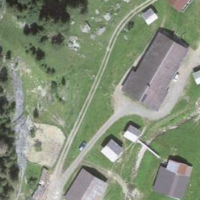
EUNIS habitat code: 25
Species observed at this site:
Motacilla cinerea
Turdus philomelos
Lophophanes cristatus
Troglodytes troglodytes
Pyrrhula pyrrhula
Dendrocopos major
Prunella modularis
Turdus viscivorus
Fringilla coelebs
Regulus ignicapilla
Buteo buteo
Sylvia atricapilla
Spinus spinus
Carduelis carduelis
Muscicapa striata
Turdus merula
Phylloscopus collybita
Carduelis citrinella
Erithacus rubecula
Phoenicurus ochruros
Garrulus glandarius
Motacilla alba
Periparus ater